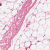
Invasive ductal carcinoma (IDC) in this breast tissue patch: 0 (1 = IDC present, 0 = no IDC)